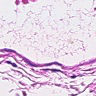
Metastatic tissue present: no